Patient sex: M
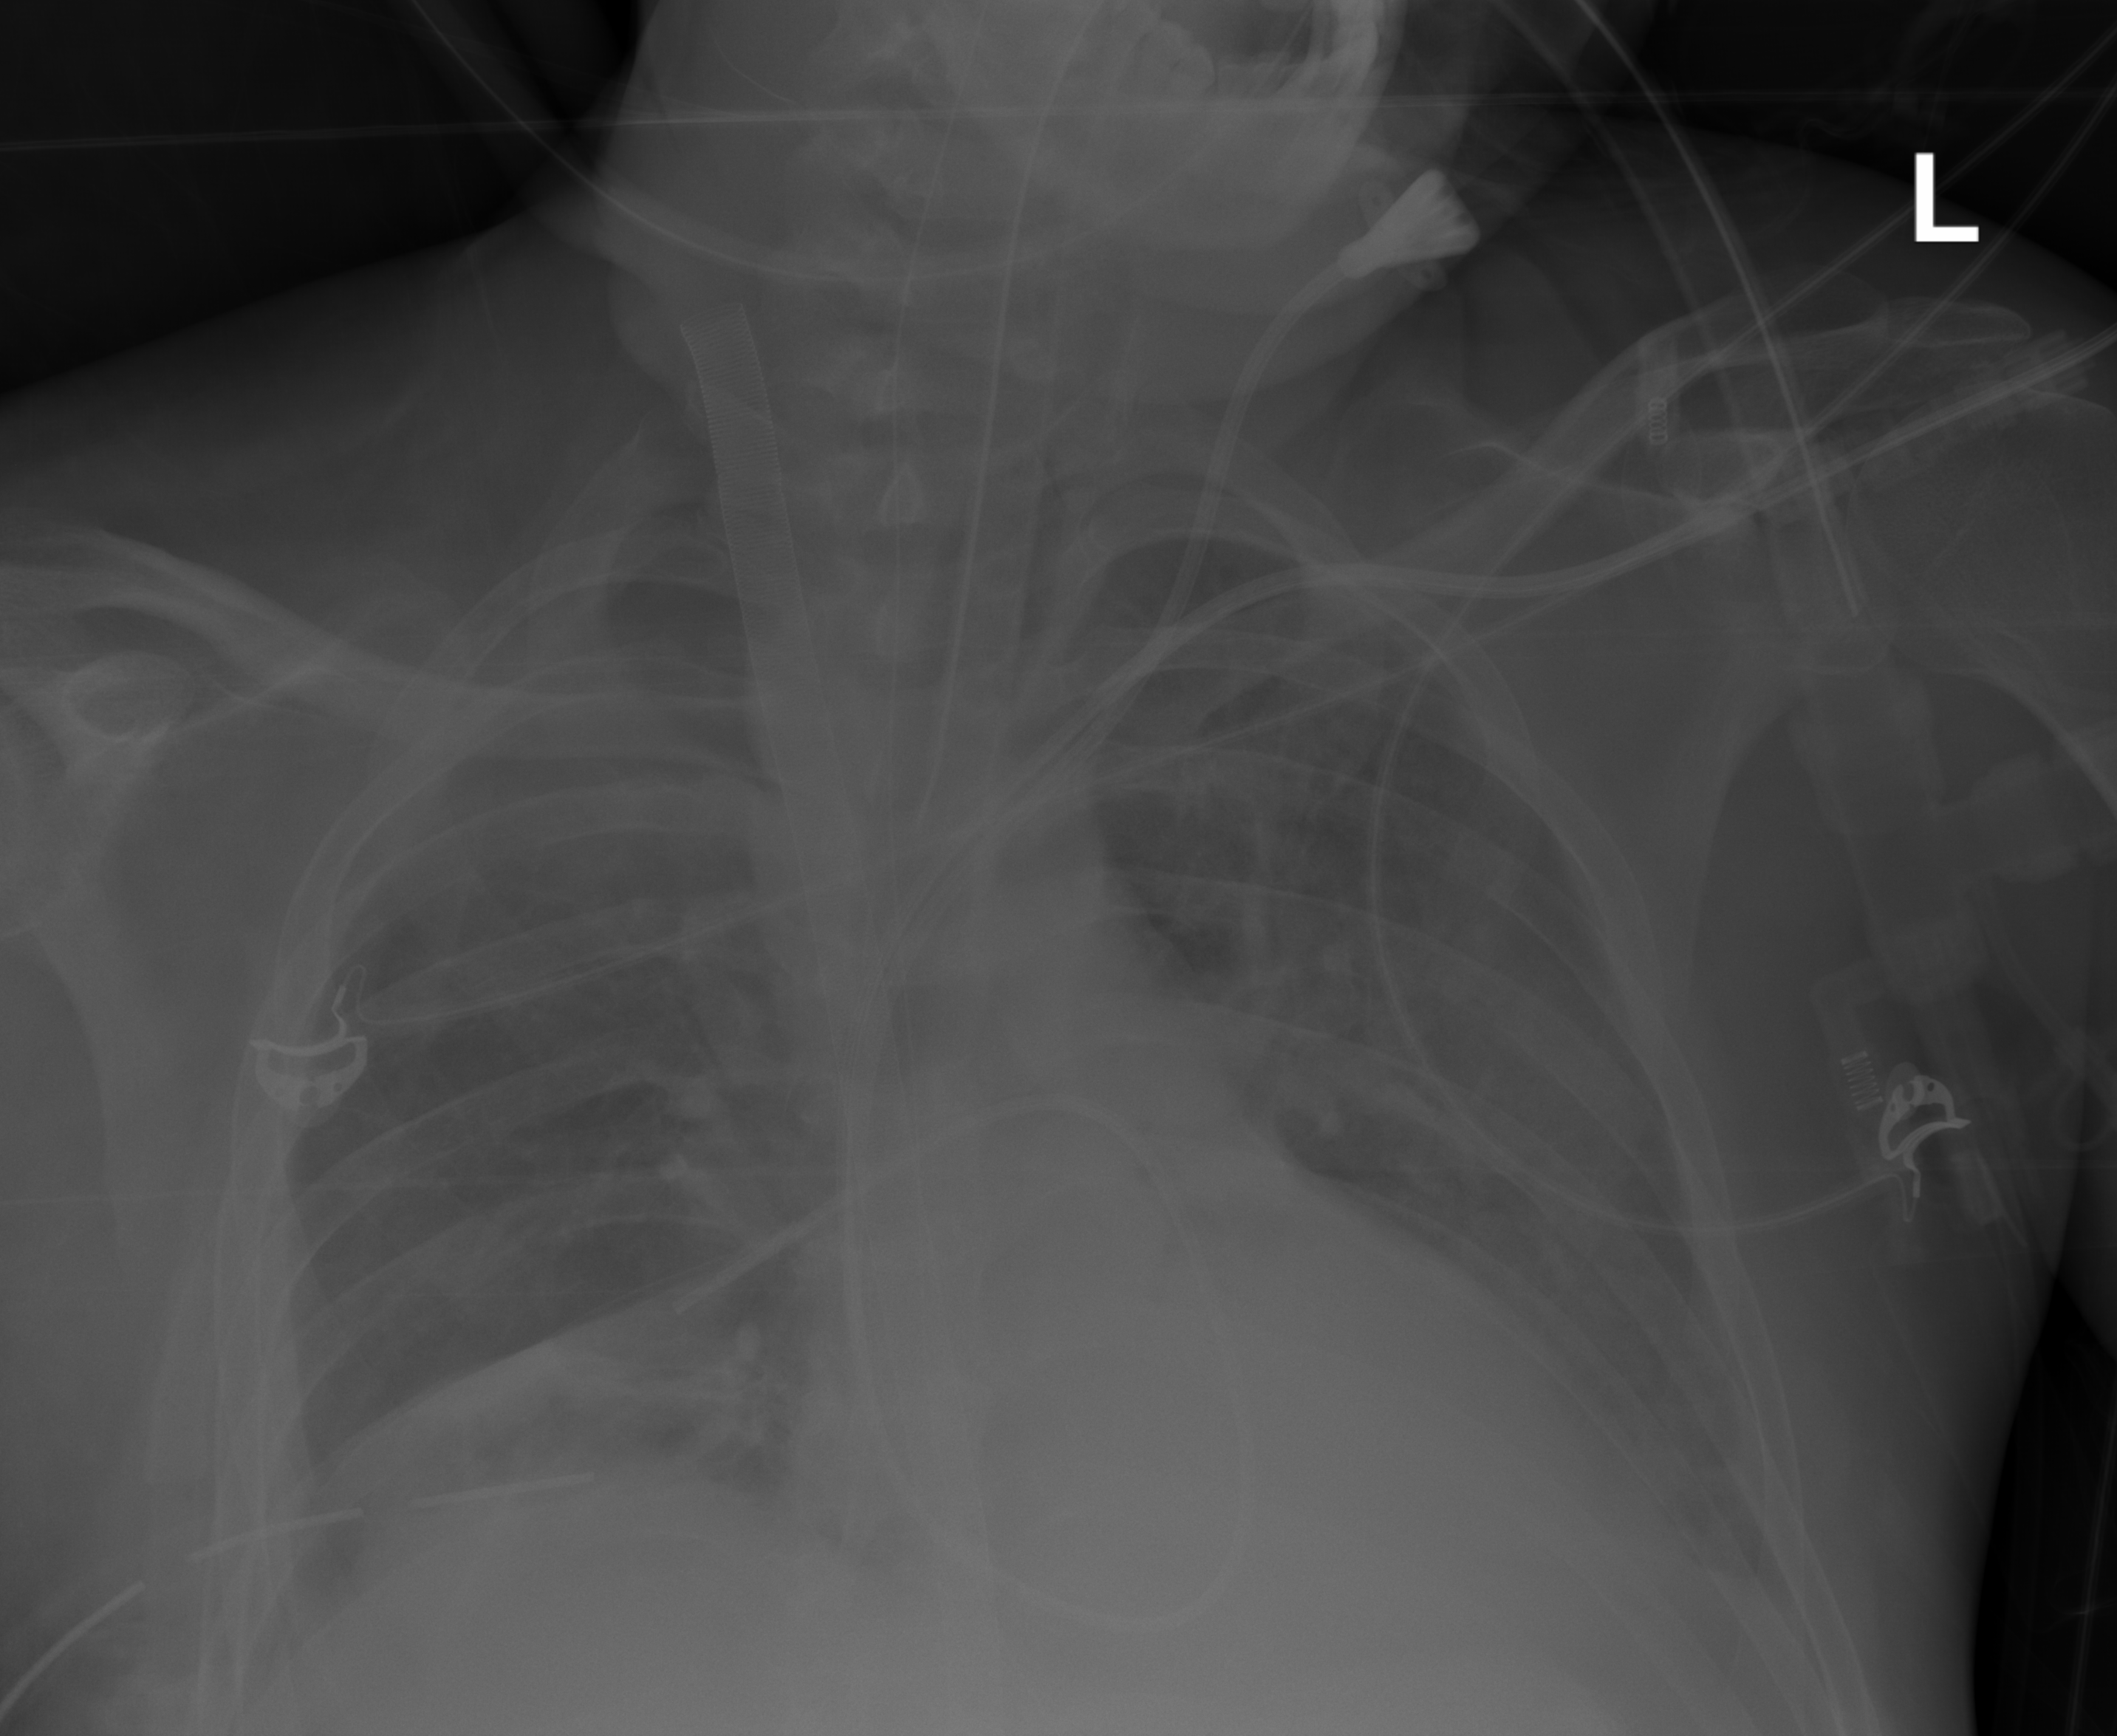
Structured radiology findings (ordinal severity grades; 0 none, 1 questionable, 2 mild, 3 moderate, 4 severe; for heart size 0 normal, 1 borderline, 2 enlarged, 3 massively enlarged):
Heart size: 0
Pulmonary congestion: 2
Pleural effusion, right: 2
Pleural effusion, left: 2
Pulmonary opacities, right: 3
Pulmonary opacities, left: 2
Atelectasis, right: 3
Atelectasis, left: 3